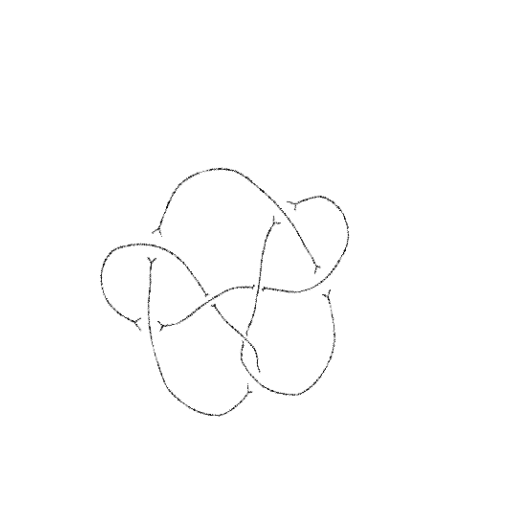
Crossing number: 8